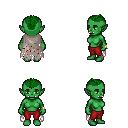
a pixel art fantasy rpg character, female body template, orc, green skin, gray tattered cape, red pants, green short mohawk hairstyle, bracelets, four views (front, back, left, right), 2x2 character sprite sheet, small pixel art, hard edges, no anti-aliasing